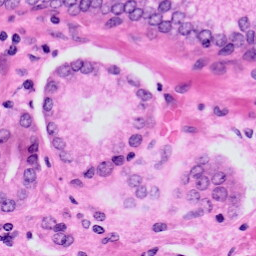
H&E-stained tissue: Prostate